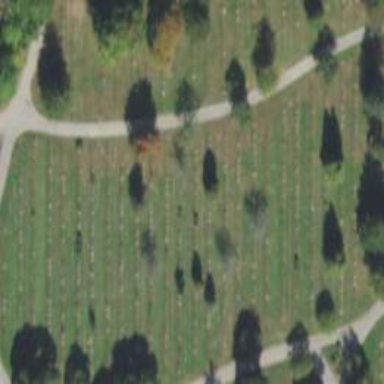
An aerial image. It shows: Cemetery.